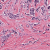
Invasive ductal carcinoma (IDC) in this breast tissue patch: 1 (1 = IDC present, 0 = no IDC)